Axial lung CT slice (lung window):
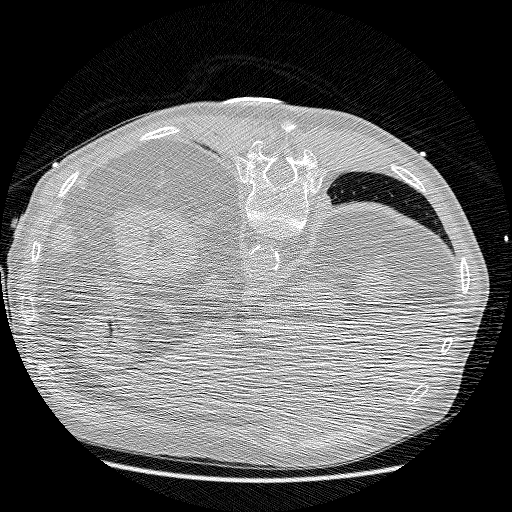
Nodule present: no